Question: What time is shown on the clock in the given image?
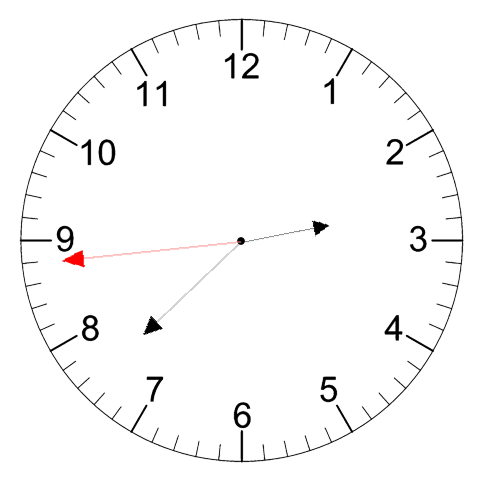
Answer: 02:37:44